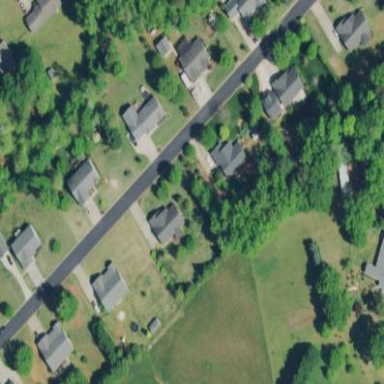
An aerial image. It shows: Residential area within neighborhood.